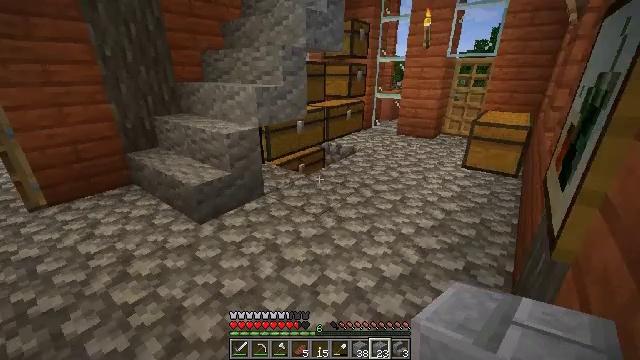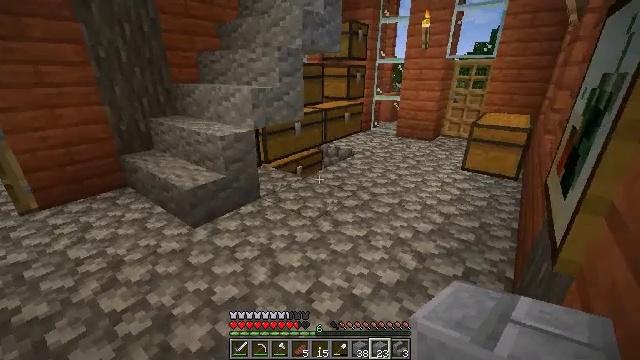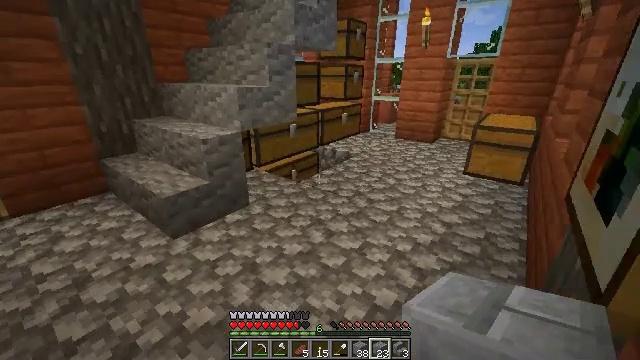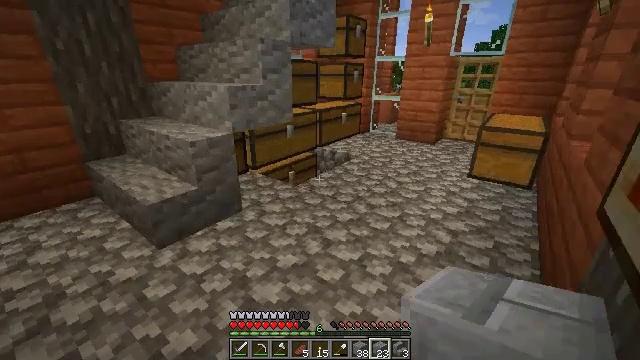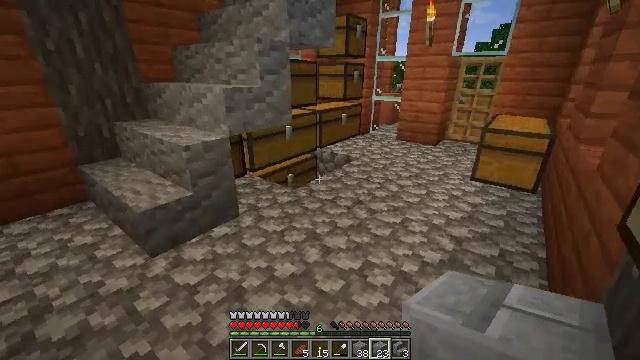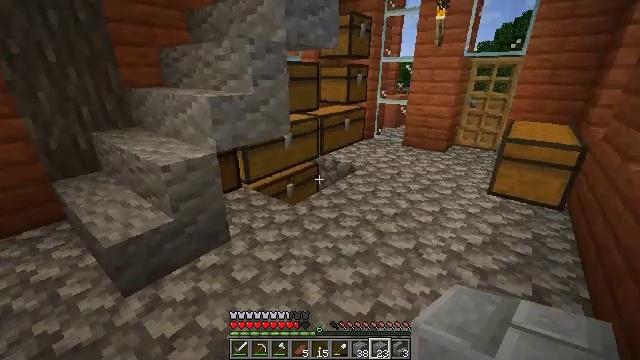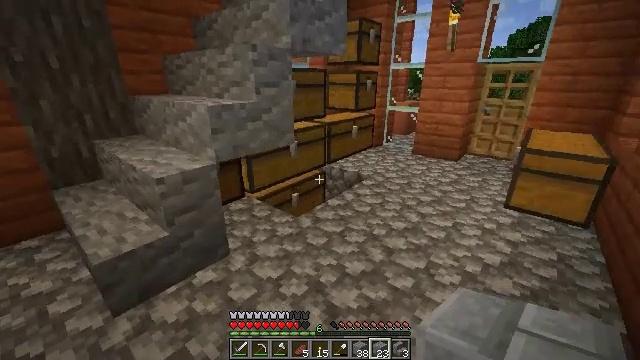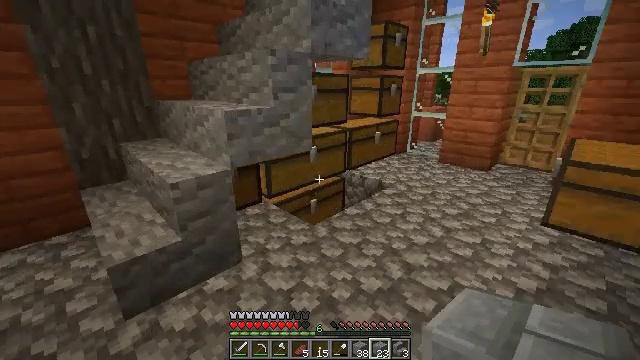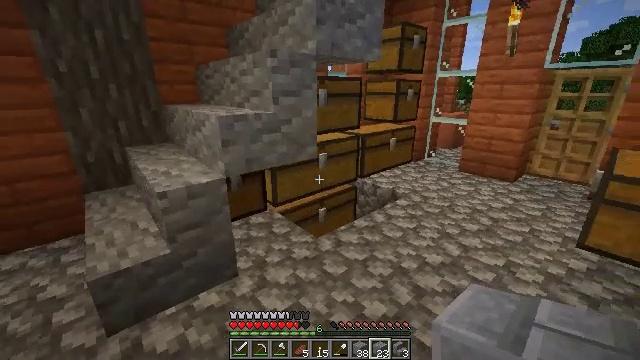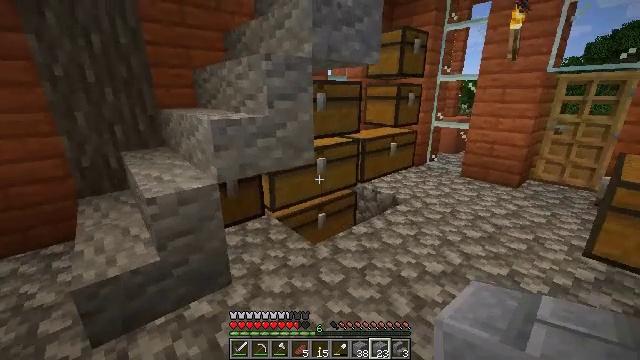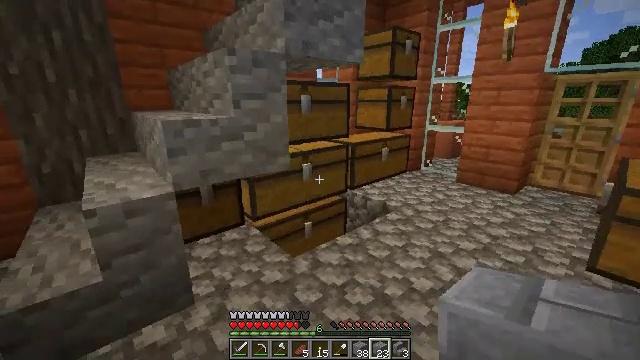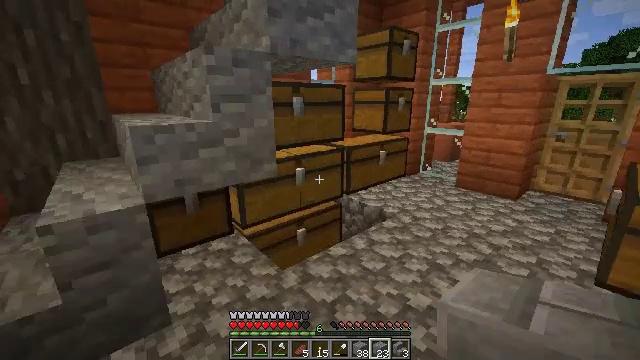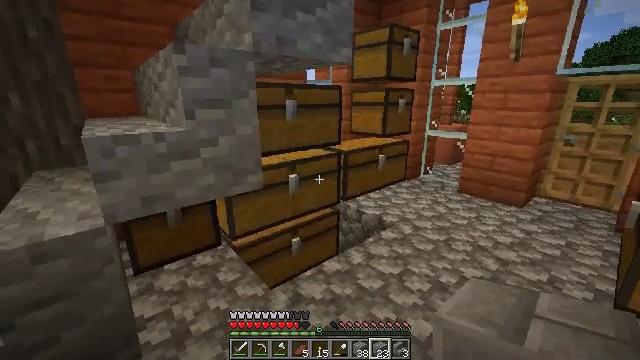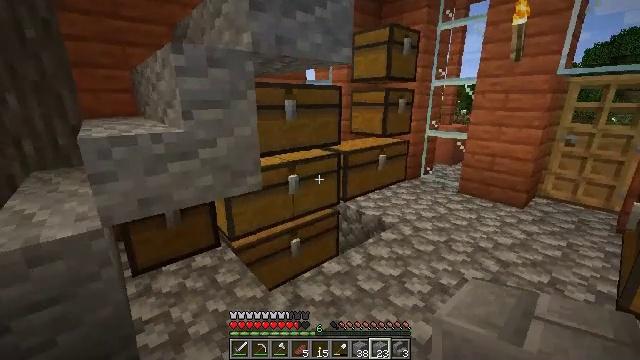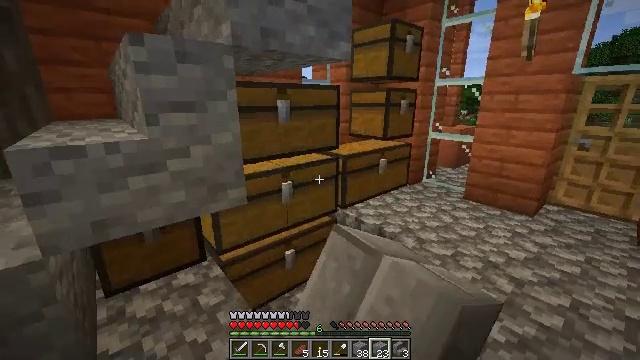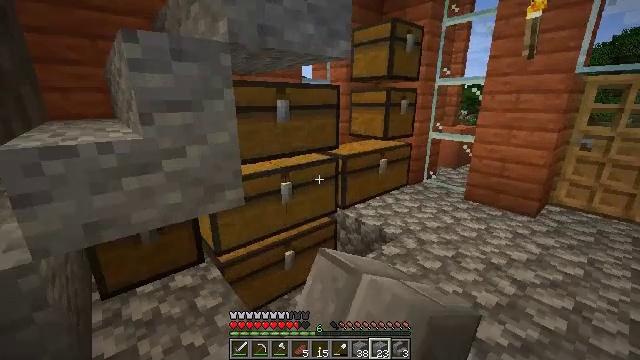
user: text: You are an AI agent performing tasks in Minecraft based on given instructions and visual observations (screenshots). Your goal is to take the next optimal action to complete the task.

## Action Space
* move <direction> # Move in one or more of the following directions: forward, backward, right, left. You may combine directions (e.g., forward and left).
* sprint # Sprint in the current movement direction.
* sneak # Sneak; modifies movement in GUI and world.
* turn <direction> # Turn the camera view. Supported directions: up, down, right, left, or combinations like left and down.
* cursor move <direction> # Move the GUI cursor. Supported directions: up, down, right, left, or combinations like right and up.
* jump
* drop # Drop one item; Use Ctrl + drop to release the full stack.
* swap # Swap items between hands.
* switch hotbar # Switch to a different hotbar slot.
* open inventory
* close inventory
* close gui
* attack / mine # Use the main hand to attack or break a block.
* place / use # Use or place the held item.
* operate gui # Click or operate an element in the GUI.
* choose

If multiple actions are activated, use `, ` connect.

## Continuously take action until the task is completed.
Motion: motion action
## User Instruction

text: Use stone to craft stone bricks.
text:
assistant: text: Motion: move forward
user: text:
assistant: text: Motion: move forward
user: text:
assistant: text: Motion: move forward
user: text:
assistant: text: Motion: move forward
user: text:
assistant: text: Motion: move forward
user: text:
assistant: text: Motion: move forward and move right, turn left and up
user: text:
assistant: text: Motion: move forward and move right, turn left
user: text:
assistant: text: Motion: move forward and move right, turn left
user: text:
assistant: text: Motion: move forward and move right
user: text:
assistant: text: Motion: move forward and move right
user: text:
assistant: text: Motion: move forward
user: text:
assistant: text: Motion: move forward
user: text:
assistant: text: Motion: move forward, use / place
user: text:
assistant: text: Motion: use / place
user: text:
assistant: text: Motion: use / place
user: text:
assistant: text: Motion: use / place
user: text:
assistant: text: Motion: no_op
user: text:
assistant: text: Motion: no_op
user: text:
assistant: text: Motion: no_op
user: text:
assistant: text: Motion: no_op
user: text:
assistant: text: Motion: no_op
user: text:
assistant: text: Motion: no_op
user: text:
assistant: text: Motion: no_op
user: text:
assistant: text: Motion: no_op
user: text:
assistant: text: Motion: turn down
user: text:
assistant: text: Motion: no_op
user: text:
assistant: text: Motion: no_op
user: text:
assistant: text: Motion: turn down
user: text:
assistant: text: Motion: no_op
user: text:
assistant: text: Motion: no_op